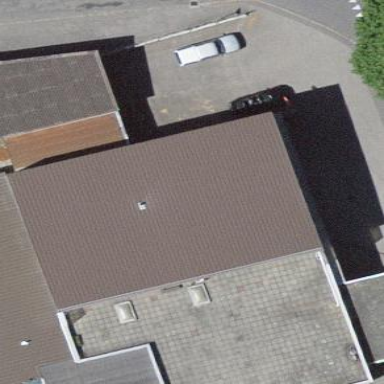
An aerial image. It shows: Residential building.